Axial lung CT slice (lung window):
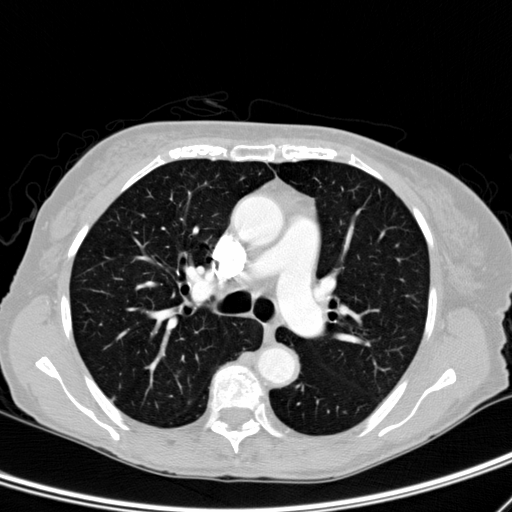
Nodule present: no